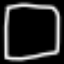
Label: square